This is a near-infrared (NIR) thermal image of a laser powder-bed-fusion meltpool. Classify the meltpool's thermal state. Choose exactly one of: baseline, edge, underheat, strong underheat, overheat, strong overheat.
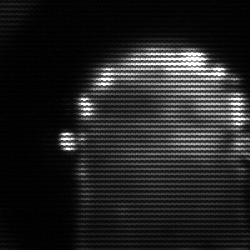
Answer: baseline